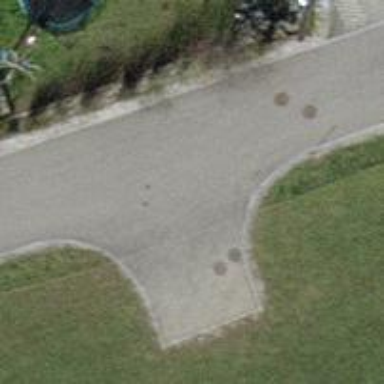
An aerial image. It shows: Turning circle on the road.